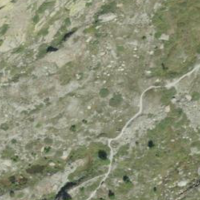
EUNIS habitat code: 48
Species observed at this site:
Chamaenerion dodonaei